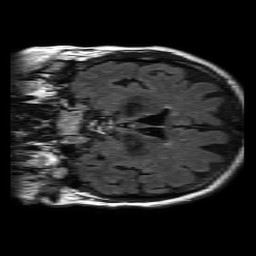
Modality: FLAIR
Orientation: coronal
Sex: female
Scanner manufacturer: philips
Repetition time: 11 s
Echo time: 0.125 s